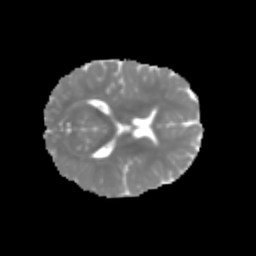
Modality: MD
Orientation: axial
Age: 7
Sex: male
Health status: healthy